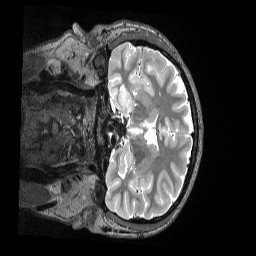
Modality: T2w
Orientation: coronal
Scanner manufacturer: siemens
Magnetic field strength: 3 T
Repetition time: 3.2 s
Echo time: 0.563 s